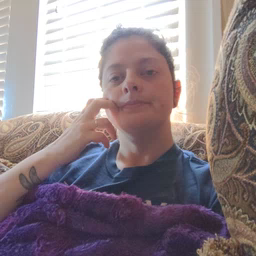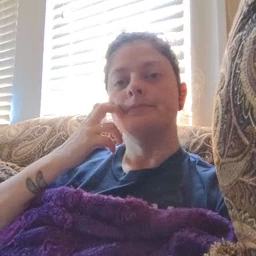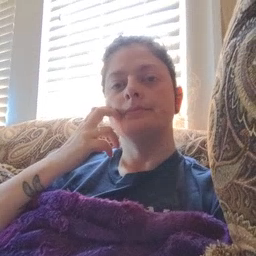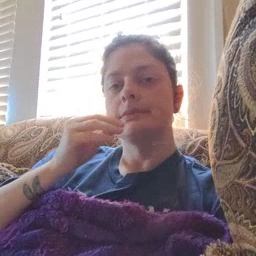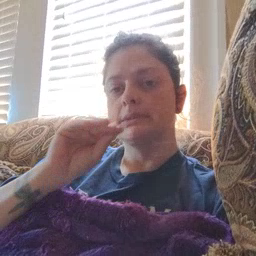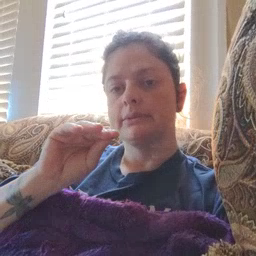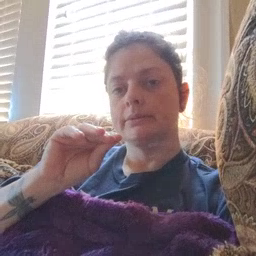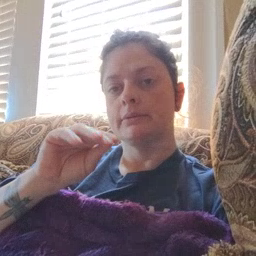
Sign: kiss